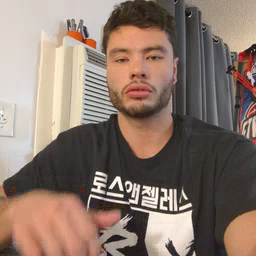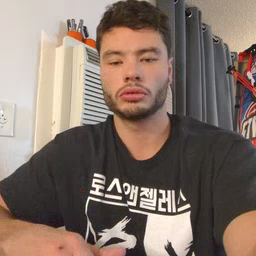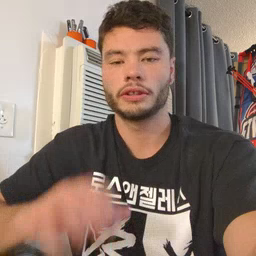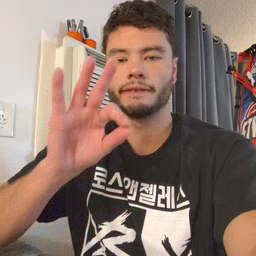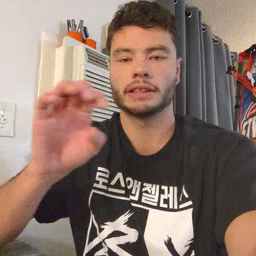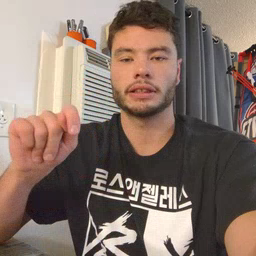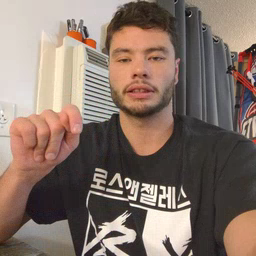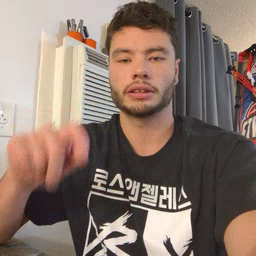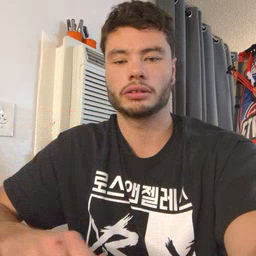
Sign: feet